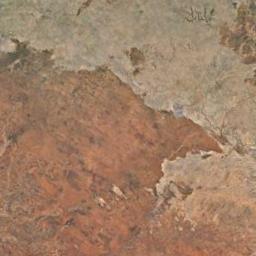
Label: desert